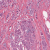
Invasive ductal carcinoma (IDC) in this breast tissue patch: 1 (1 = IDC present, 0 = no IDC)